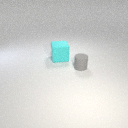
large cyan rubber cube behind small gray rubber cylinder